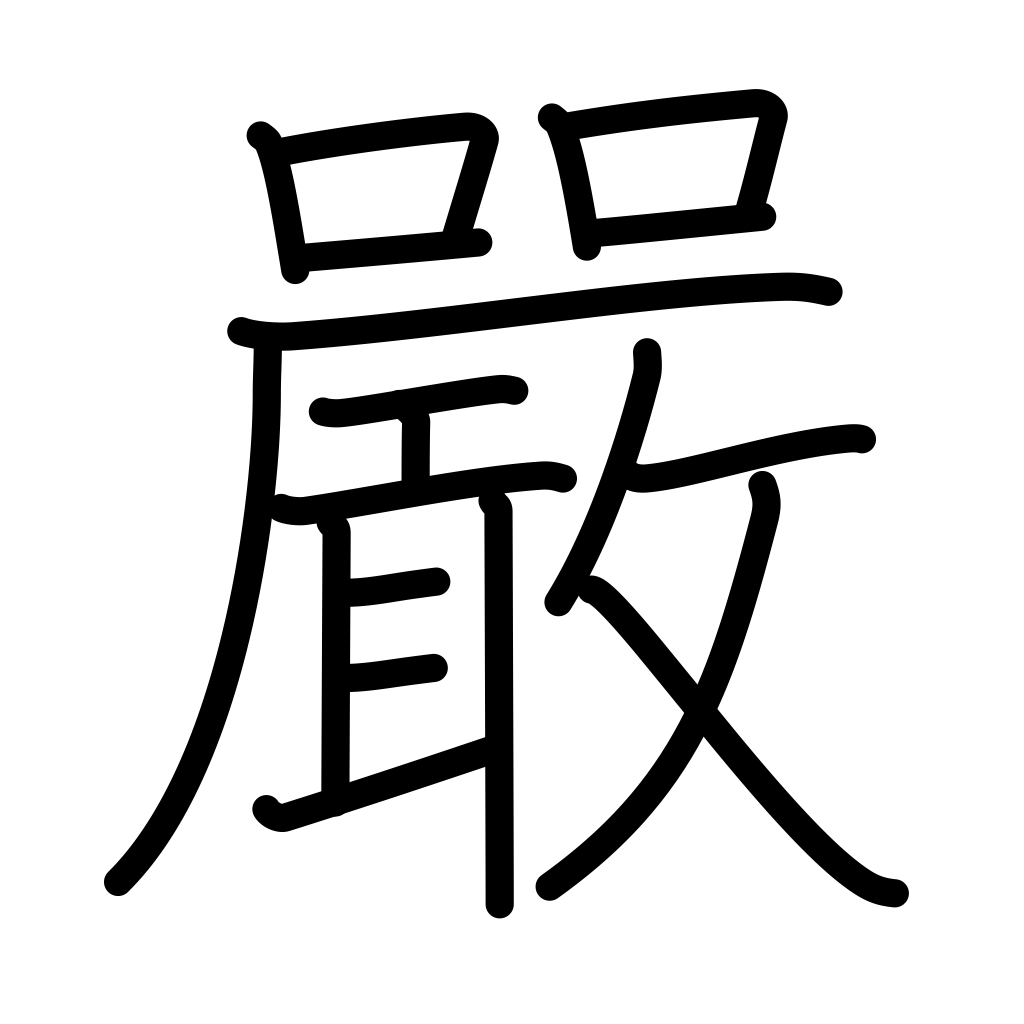
Meaning: strictness, severity, rigidity